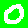
Digit: 0